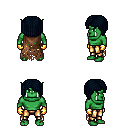
a pixel art fantasy rpg character, male body template, orc, green skin, brown tattered cape, gold greaves, raven pageboy hairstyle, gold gloves, four views (front, back, left, right), 2x2 character sprite sheet, small pixel art, hard edges, no anti-aliasing